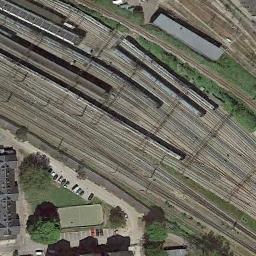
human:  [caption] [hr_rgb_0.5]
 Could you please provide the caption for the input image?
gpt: There is a row of blue buildings on one side of the railway .

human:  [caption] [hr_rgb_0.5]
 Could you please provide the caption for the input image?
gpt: Several buildings of different shapes and sizes are beside the railway .

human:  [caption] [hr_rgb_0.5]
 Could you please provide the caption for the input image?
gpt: These railways have some trains on the tracks .

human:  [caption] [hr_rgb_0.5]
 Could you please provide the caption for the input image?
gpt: There are some trains on the railway .

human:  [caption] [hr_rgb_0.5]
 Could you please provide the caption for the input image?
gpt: There are some trains on the railway .